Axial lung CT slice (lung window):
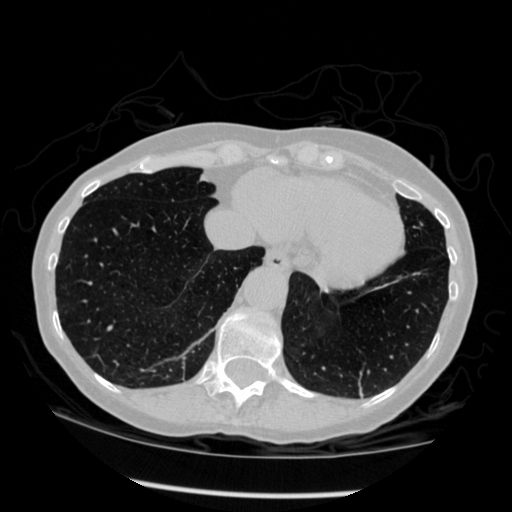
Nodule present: no